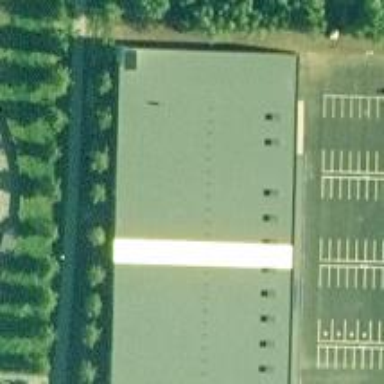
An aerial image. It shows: Commercial building that houses hardware shop.